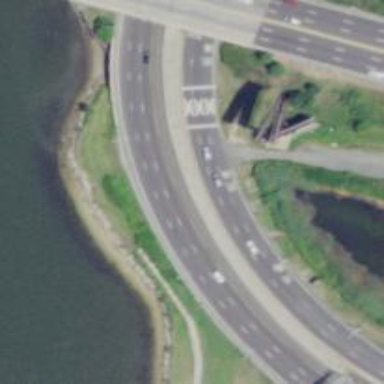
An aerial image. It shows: Urban freeway with asphalt surface. It is classified as trunk highway and designated as expressway.